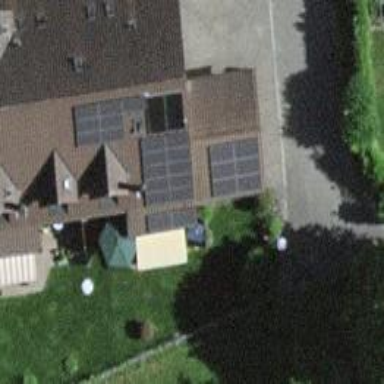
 consisting of solar photovoltaic panels."